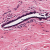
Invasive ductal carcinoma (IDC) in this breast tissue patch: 0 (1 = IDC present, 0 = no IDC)